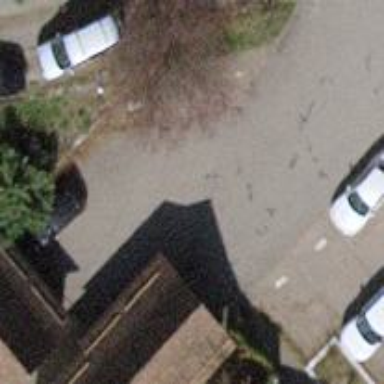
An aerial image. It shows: Footway along the road.